Aerial crown-view tile of a tropical tree (Barro Colorado Island, Panama), acquired 20250217:
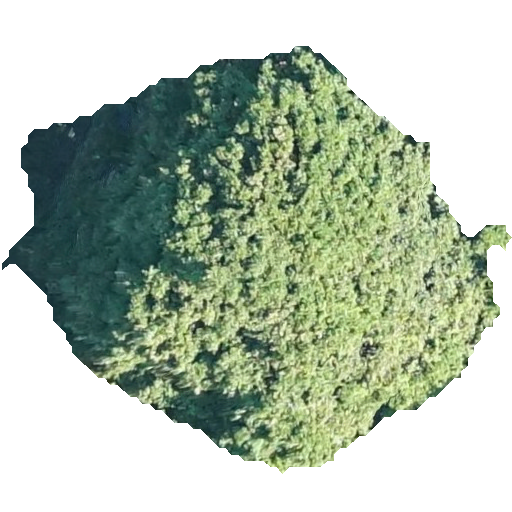
Species: Prioria copaifera
GBIF accepted scientific name: Prioria copaifera
Crown area: 204.372 m²